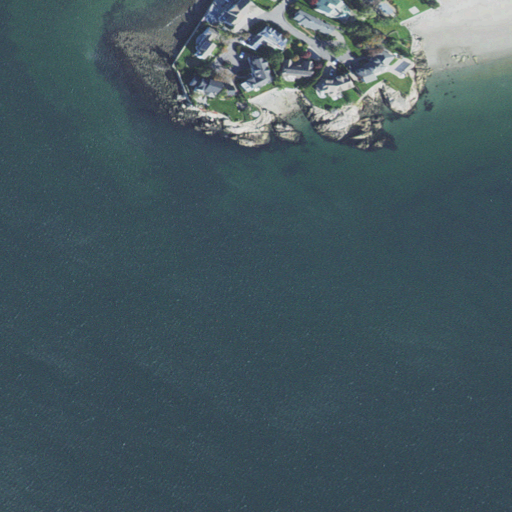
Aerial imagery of bar in Massachusetts named Old Sump containing open water, medium intensity development, herbaceous wetlands, high intensity development, and barren land